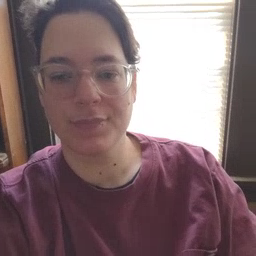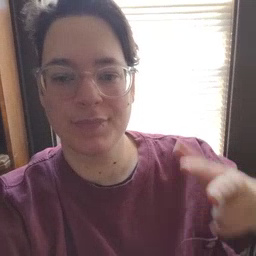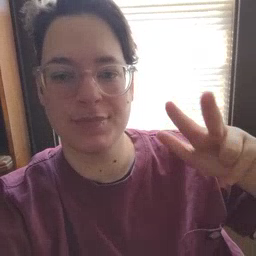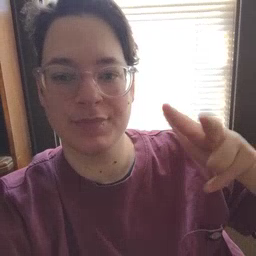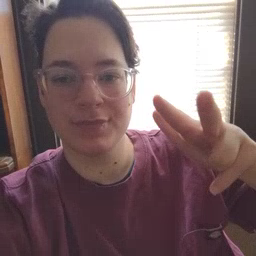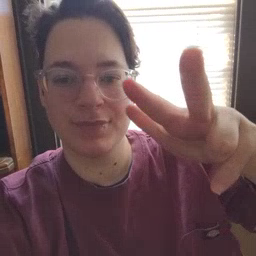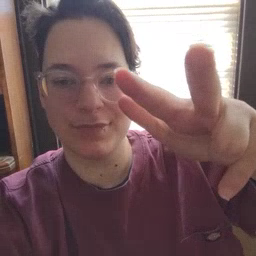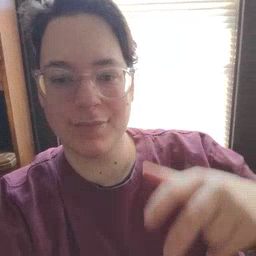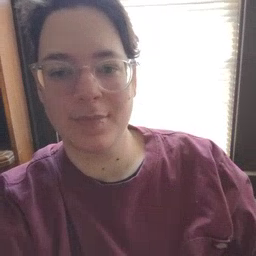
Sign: helicopter